Field crop: maize
Growth stage: 1
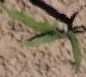
Species: maize